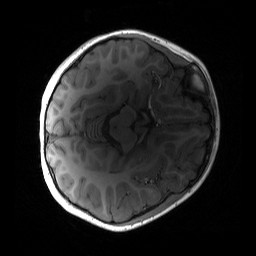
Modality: T1w
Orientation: axial
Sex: female
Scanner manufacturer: siemens
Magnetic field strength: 3 T
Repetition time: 1.9 s
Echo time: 0.00243 s